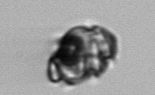
Label: Proterythropsis